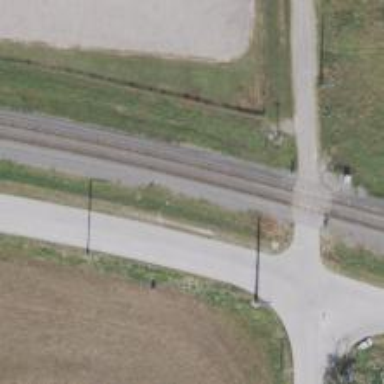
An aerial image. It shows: Railway siding for service.